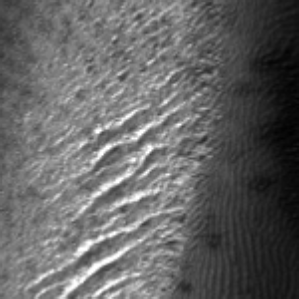
Label: frost